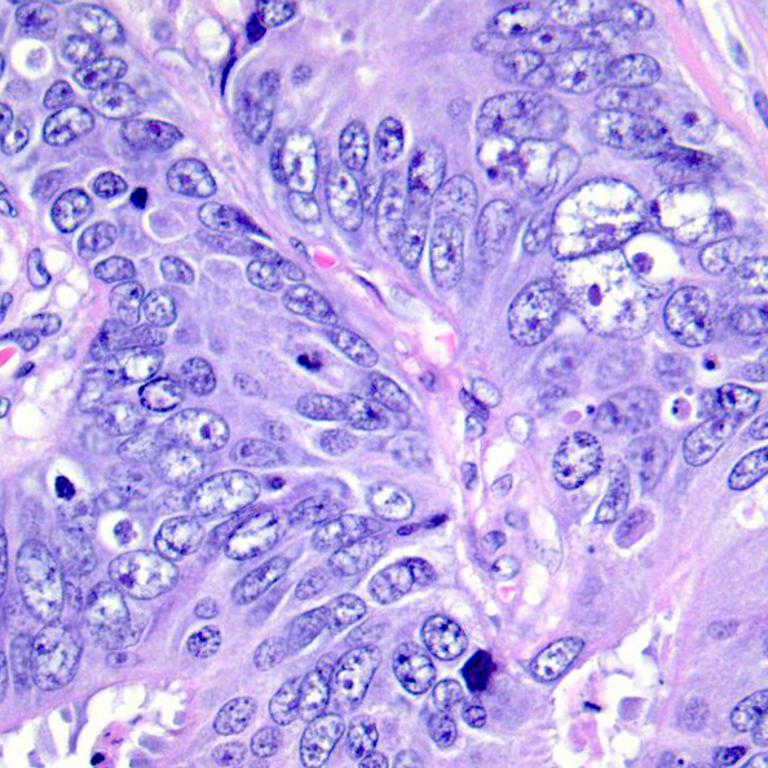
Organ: colon
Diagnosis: adenocarcinomas